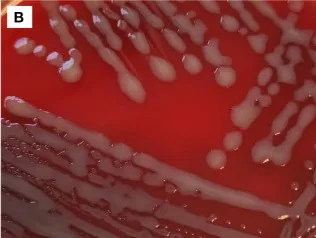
(B) Depicted are Chimaeribacter arupi colonies grown on Columbia agar supplemented with sheep blood grown overnight at 36 C. Bacterial colonies are relatively large, mucoid, gray in color with a light yellowish tinge.
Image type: pathology (h&e)